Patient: sex F, age 36
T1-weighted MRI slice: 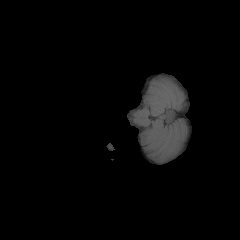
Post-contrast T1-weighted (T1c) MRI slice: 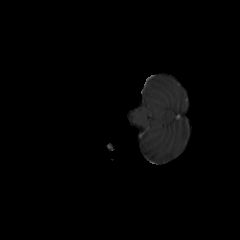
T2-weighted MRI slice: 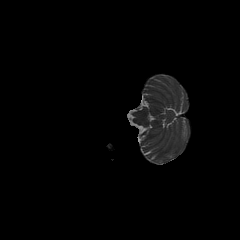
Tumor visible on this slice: no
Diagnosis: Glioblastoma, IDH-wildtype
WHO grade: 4